Question: i am using XCode 5.1 on Mac OS X. but i have some problem that i can't press the 'Preview'button when i try to rename the variable i selected, first time it works ok, but next time i can't. because the preview button was disabled i don't know why? anybody know what's the problem?
Here is a screenshot:

Thanks.
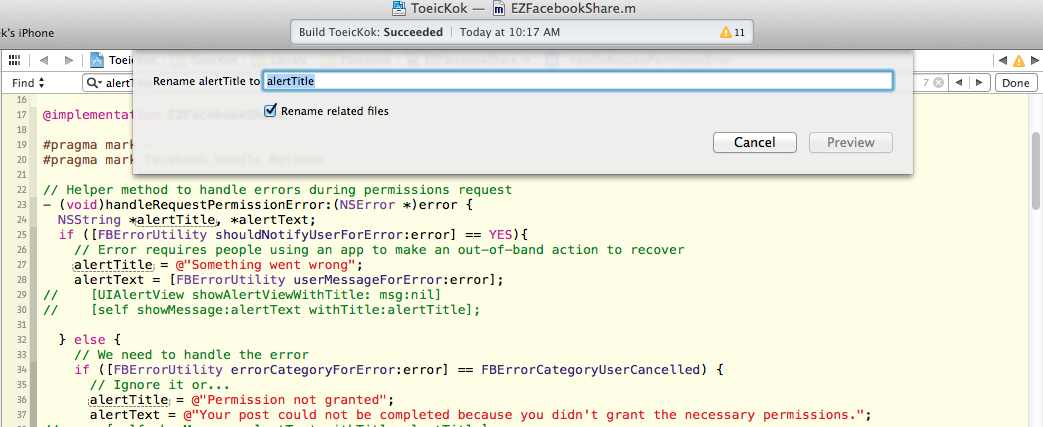
Answer: To Rename you must give a different name. have u tried giving different name?